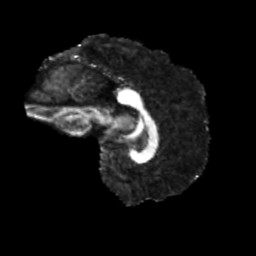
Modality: FA
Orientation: sagittal
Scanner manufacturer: siemens
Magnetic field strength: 3 T
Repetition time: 4 s
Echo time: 0.0594 s